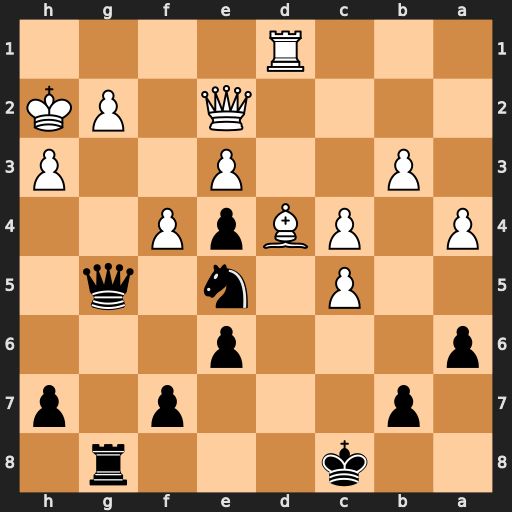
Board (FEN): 2k3r1/1p3p1p/p3p3/2P1n1q1/P1PBpP2/1P2P2P/4Q1PK/3R4
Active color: b
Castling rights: -
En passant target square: -
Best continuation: Qg3+ Kg1 Nf3+